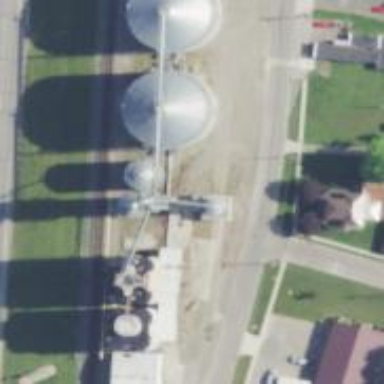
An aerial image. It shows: Silo.